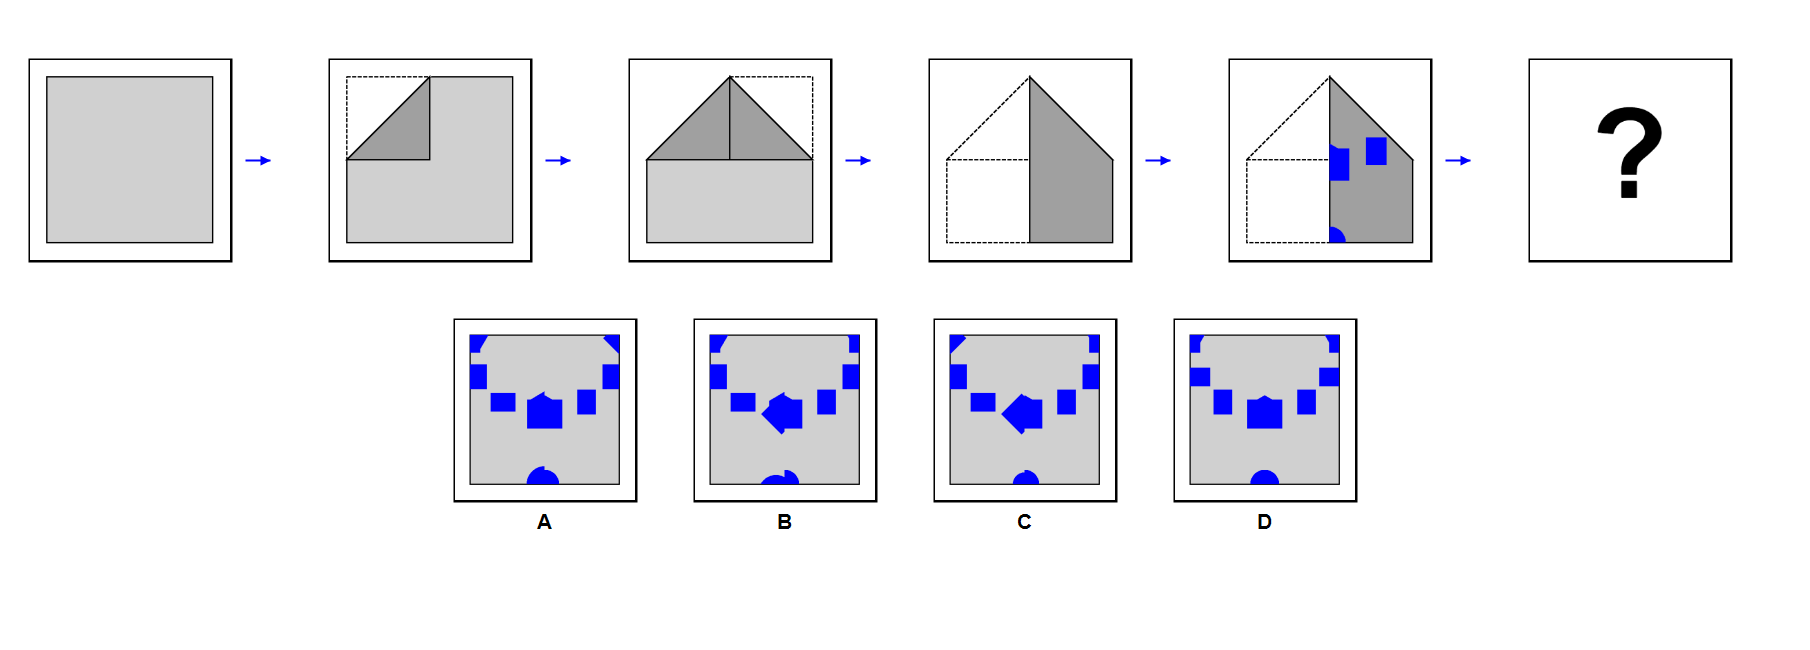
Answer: D